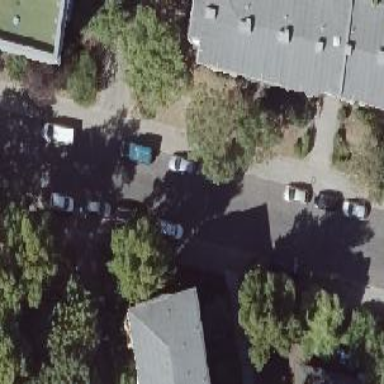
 with lane on the left and half on the kerb on the right."